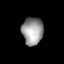
Tissue: lung
Cell type: Fibroblasts
Senescence score: 0.6656
Nuclear area (px): 569
Mean DAPI intensity: 153.29